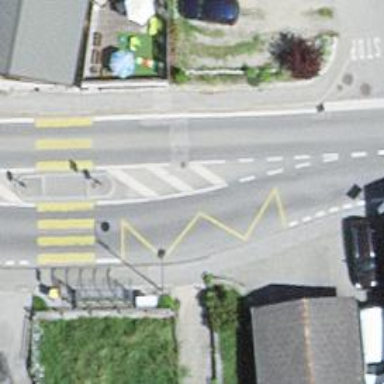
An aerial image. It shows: Bus stop with sheltered platform for public transport.